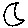
Label: moon